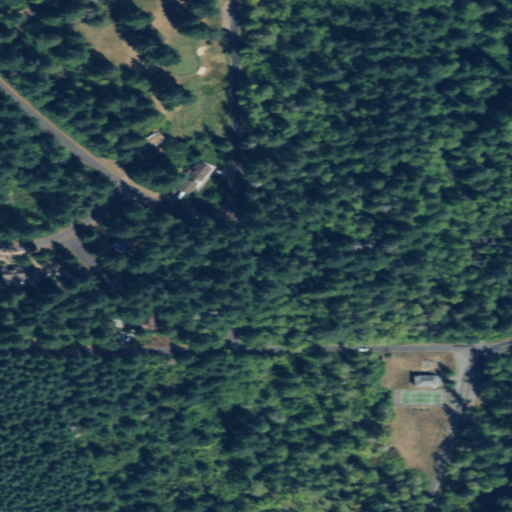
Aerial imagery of island in Washington named Anderson Island containing evergreen forest, open development, woody wetlands, mixed forest, low intensity development, and grassland